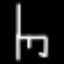
Label: chair